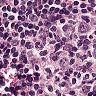
Metastatic tissue present: no